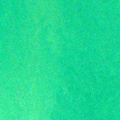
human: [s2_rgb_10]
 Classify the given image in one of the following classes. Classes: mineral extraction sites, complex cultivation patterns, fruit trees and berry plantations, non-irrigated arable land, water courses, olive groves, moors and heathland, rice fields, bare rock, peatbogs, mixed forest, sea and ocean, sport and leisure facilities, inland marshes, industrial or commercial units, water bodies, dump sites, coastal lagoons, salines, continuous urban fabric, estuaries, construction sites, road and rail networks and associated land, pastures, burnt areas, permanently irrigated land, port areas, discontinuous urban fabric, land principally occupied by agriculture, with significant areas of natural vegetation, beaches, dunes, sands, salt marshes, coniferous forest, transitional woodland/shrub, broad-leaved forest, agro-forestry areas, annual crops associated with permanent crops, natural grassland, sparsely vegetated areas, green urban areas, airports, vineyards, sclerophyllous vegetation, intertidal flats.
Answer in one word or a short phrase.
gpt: sea and ocean